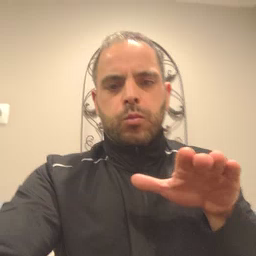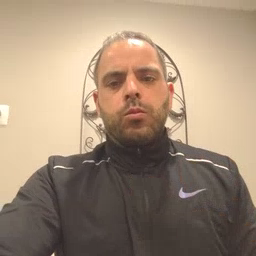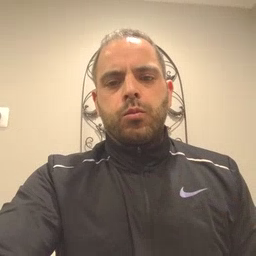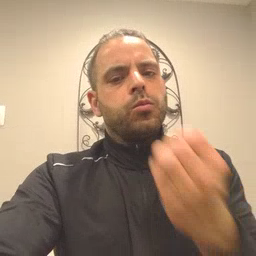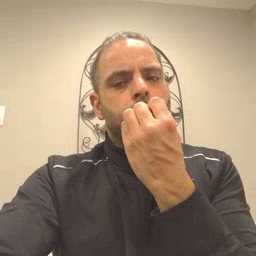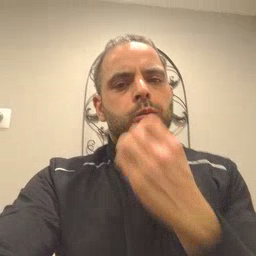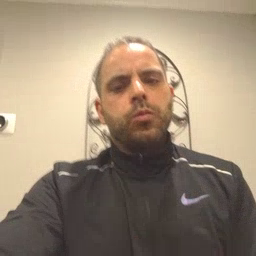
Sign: food